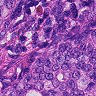
Metastatic tissue present: yes